Question: In my SQL Table 'pie_on_coords', I have following
'''
id | direction_angle | pie_angle | position_x | position_y | pie_radius
'''
Entries correspond something like this:

I supposed to find entries, which cover given point '(x,y)'
But how?
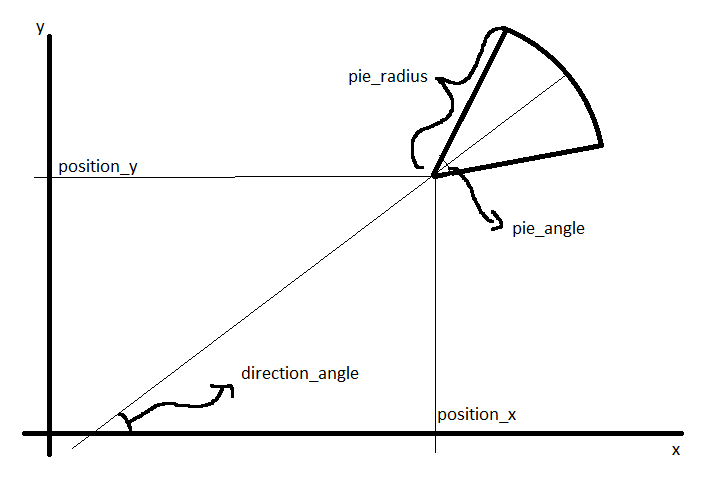
Answer: Check is <URL>'.
'''
px = x - position_x
py = y - position_y
r = sqrt( px^2 + py^2 )
phi = atan2(py/px)
'''
Point is in if:
'''
r <= pie_radius
direction_angle - pie_angle/2 <= phi <= direction_angle + pie_angle/2
'''
Take a care if 'direction_angle - pie_angle/2 < -pi' or 'direction_angle + pie_angle/2 > pi'.